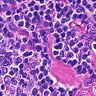
Metastatic tissue present: no